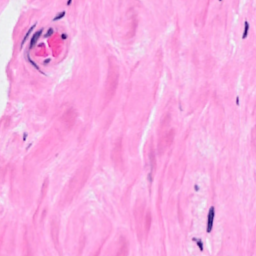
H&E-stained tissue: Breast